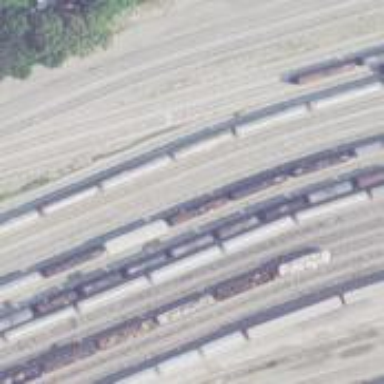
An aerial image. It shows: Railway yard in service.